Question: I'm trying to make a label display my name, after writing my name in a textbox & then clicking a button

Each time I run my code I get this error:
> Use of unassigned local variable 'messageText'
'''
//This button gets info from a Textbox
private void BtnStrings_Click_1(object sender, EventArgs e)
{
//blz 47
string firstName;
string messageText;
//Fix to my issue
//==============================
//Gets the text from the textbox
//==============================
firstName = textBox1.Text;
//MessageBox.Show(messageText + firstName);
TextMessage.Text = messageText + firstName;
}
'''
Textmessage is my label, the one that would display my name after clicking the button
Any help would be appreciated
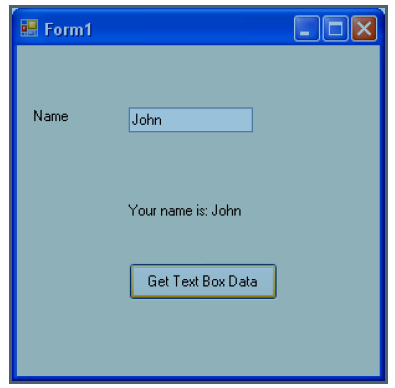
Answer: You haven't assigned anything to 'messageText' yet. Simplest fix would be:
'''
messageText = "Your name is: ";
'''